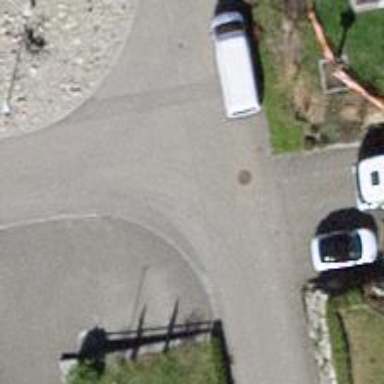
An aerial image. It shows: Asphalt road in residential area.